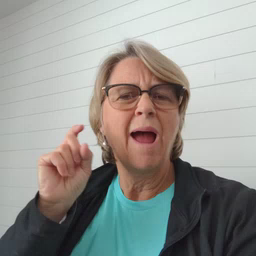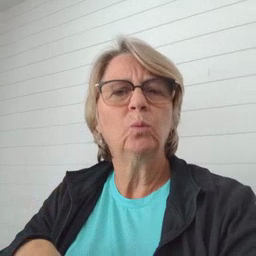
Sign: haveto